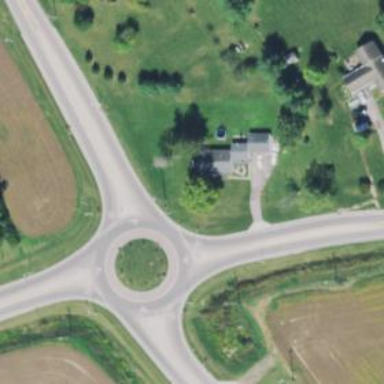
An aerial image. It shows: Roundabout at tertiary road junction.